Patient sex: M
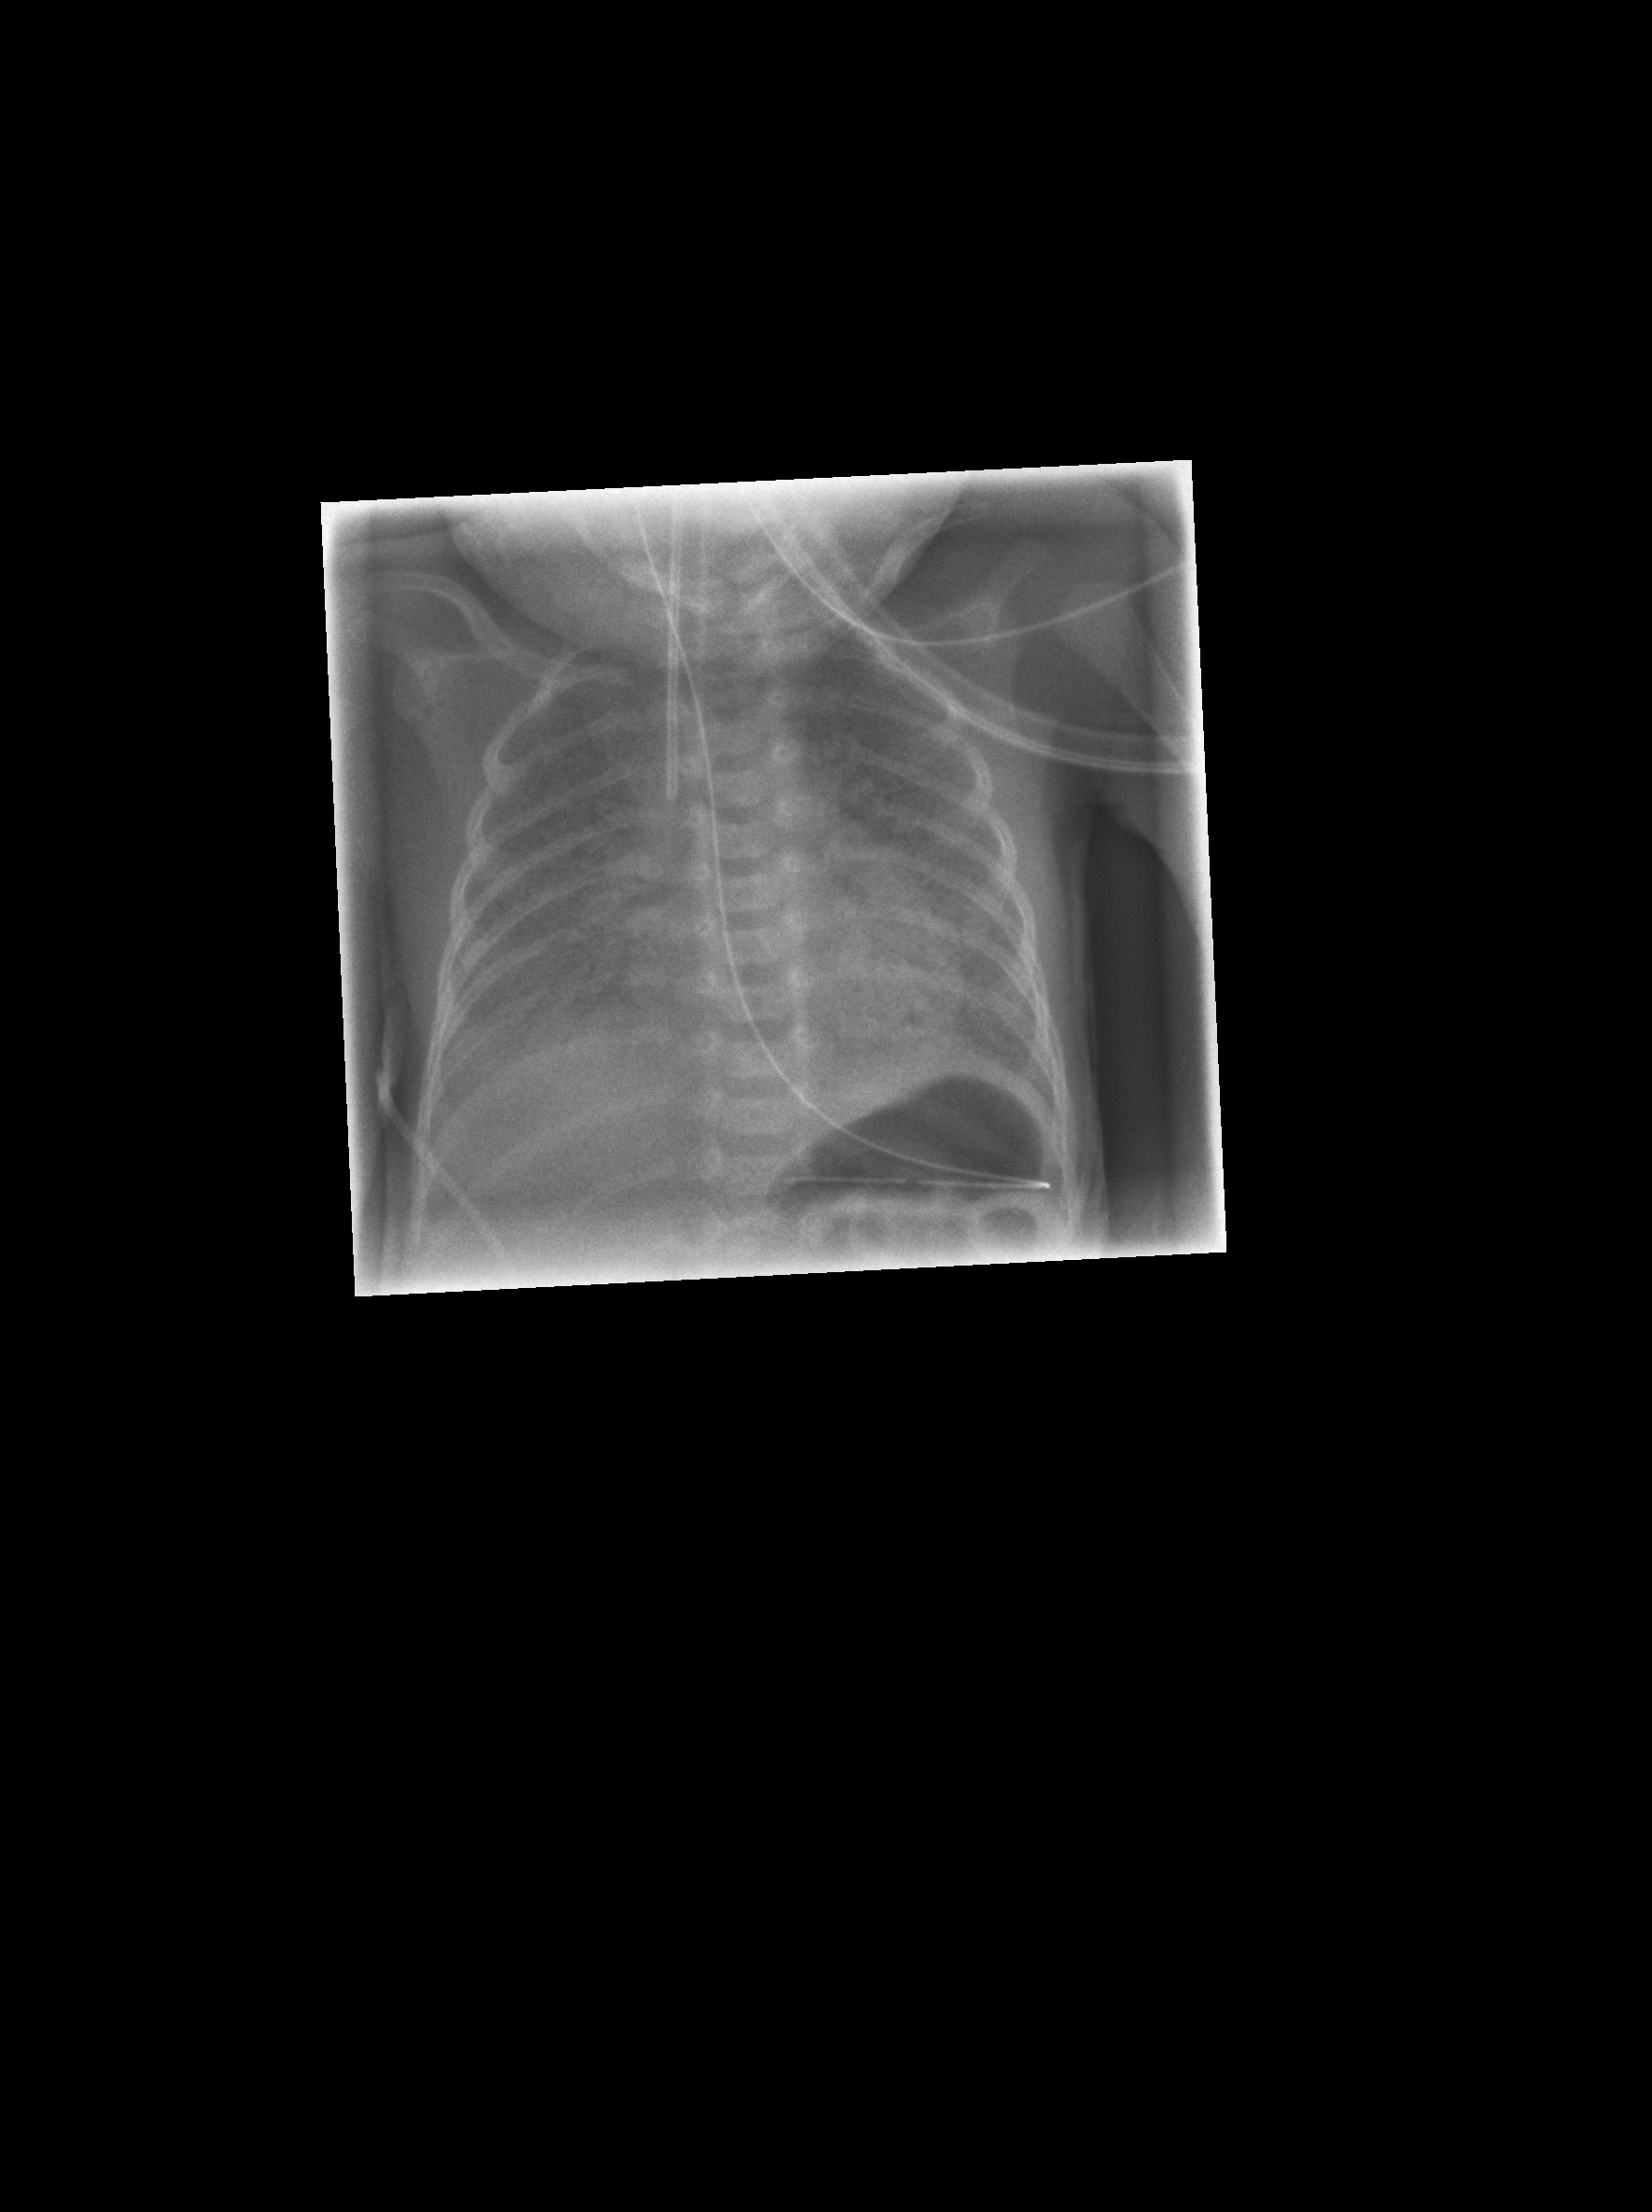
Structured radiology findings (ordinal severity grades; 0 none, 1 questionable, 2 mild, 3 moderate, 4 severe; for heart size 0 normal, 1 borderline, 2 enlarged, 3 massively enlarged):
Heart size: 0
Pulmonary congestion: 0
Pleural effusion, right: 0
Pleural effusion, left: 0
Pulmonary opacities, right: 3
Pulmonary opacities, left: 3
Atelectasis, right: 3
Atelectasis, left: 3